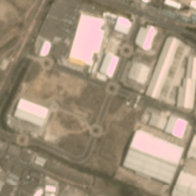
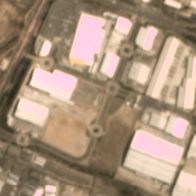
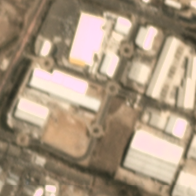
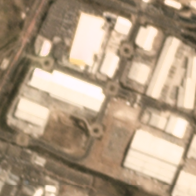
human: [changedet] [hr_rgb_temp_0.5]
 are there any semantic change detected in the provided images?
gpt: a huge building appears in the bareland .

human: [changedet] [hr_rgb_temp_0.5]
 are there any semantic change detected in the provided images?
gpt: a building is constructed beside the road on the bareland .

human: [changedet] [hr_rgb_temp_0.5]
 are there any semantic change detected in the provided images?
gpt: an extremely large building is erected in the clearing .

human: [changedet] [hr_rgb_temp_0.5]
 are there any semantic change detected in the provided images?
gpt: a large building with some roads appeared in the scene .

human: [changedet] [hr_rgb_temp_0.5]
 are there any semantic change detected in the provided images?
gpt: a building appeared on the lower left .